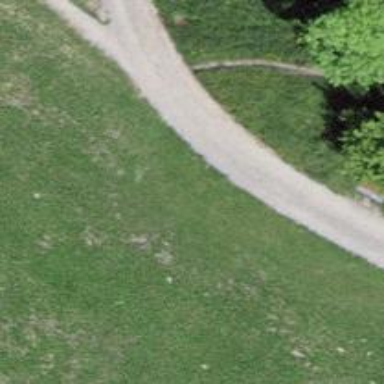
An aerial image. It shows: Gravel track with Grade 3 quality.